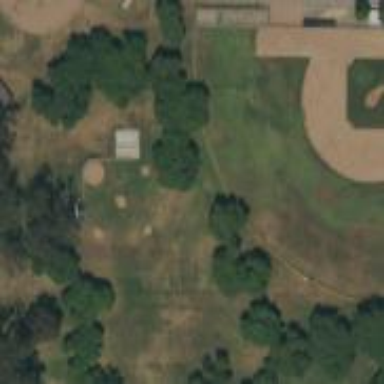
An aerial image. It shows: Baseball pitch for leisure and sports activities.